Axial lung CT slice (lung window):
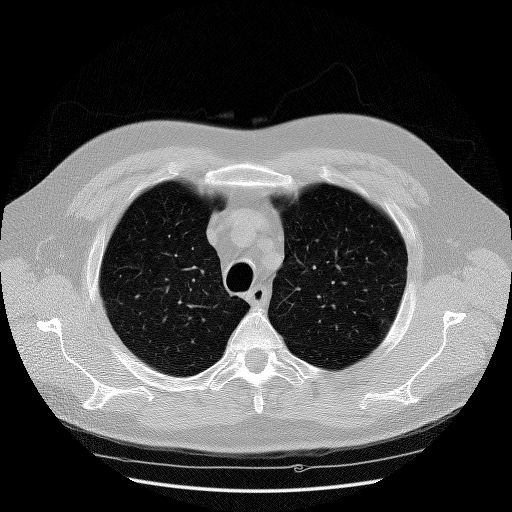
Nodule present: no